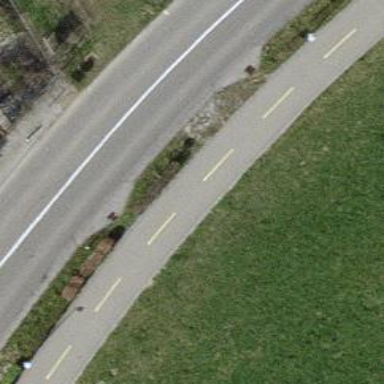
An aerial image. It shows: Asphalt road designated as cycleway. Both the cycleway and the footway have asphalt surfaces.